Aerial crown-view tile of a tropical tree (Barro Colorado Island, Panama), acquired 20250124:
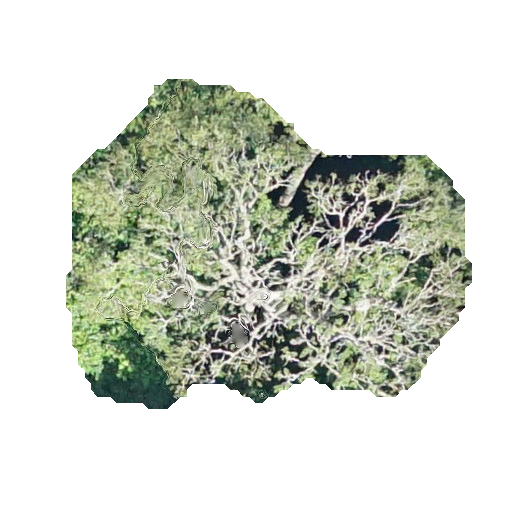
Species: Jacaranda copaia
GBIF accepted scientific name: Jacaranda copaia
Crown area: 147.944 m²